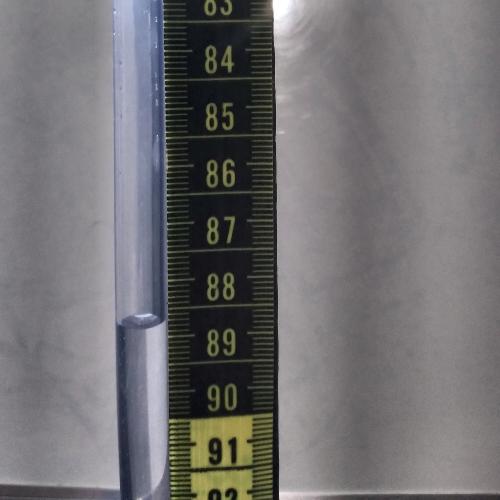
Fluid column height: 88.7 cm